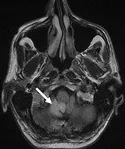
MRI of the cerebellum showing the new cerebellar infarct.
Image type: radiology (mri)